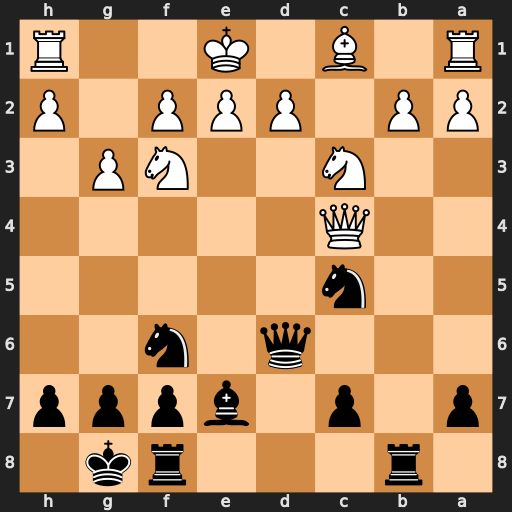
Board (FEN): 1r3rk1/p1p1bppp/3q1n2/2n5/2Q5/2N2NP1/PP1PPP1P/R1B1K2R
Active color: b
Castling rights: KQ
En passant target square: -
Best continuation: Rb4 Qxb4 Nd3+ exd3 Qxb4